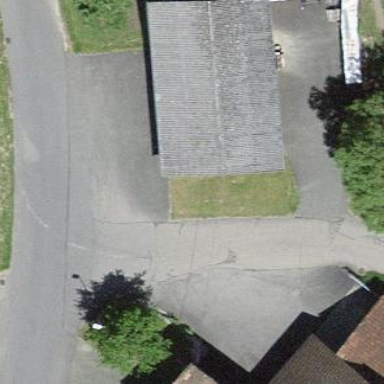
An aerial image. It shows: Shed.